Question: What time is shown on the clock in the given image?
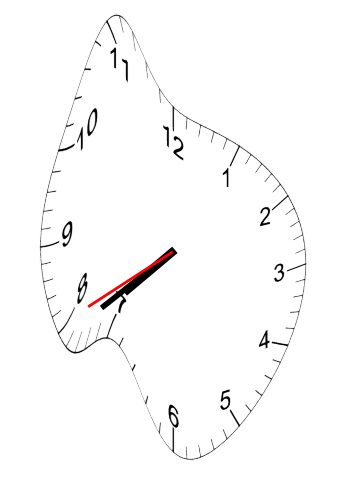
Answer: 07:38:40